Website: home-depot
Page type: review-order
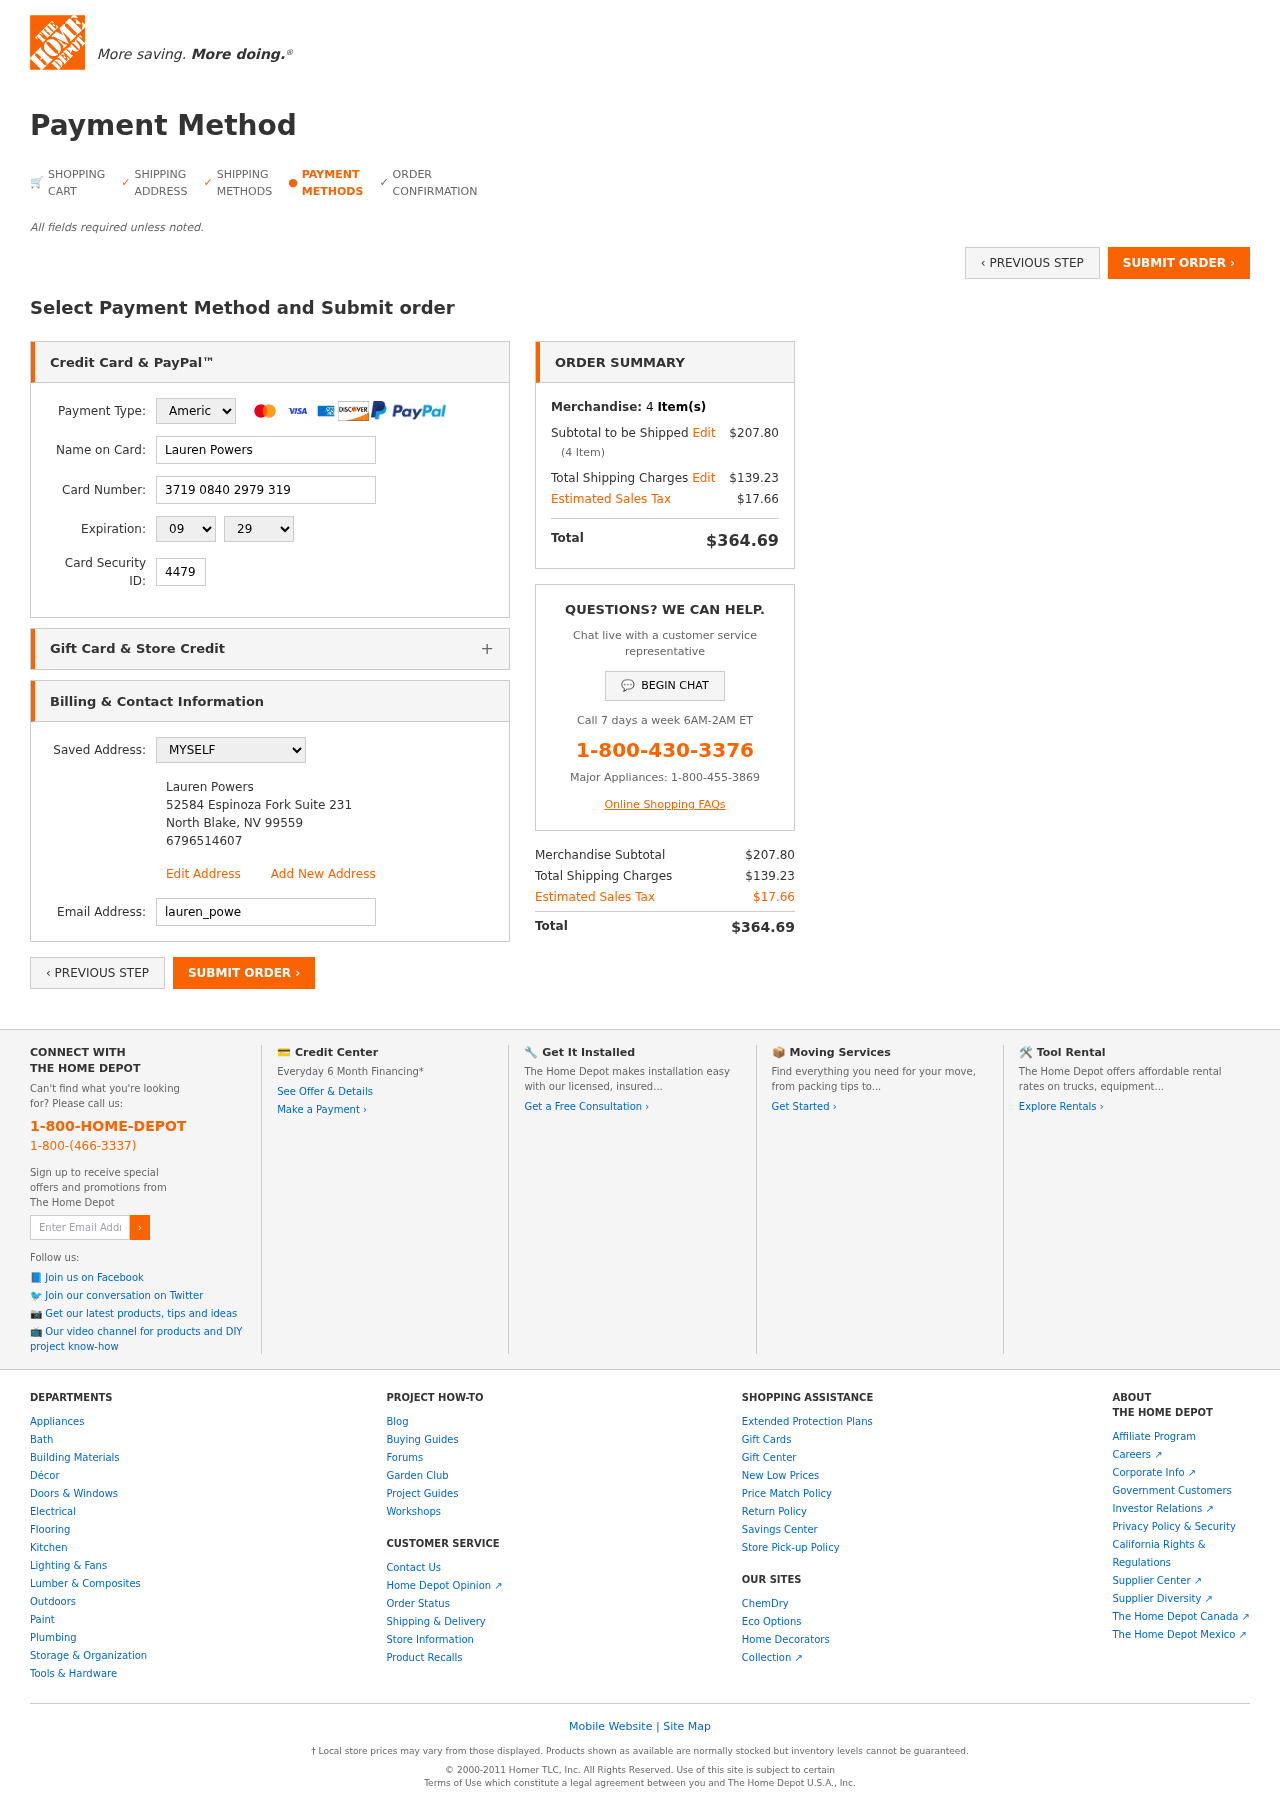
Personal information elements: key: PII_CARD_CVV
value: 4479
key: PII_CARD_EXPIRY_MONTH
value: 09
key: PII_CARD_EXPIRY_YEAR
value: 29
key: PII_CARD_NUMBER
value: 3719 0840 2979 319
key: PII_CARD_TYPE
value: American Express
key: PII_EMAIL
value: lauren_powers@hotmail.com
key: PII_FULLNAME
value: Lauren Powers
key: PII_FULLNAME2
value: Lauren Powers
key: PII_STREET2
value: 52584 Espinoza Fork Suite 231
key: PII_CITY2
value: North Blake
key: PII_STATE_ABBR2
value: NV
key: PII_POSTCODE2
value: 99559
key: PII_PHONE2
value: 6796514607
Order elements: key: ORDER_NUM_ITEMS
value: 4
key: ORDER_SUBTOTAL
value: $207.80
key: ORDER_NUM_ITEMS2
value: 4
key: ORDER_SHIPPING_COST
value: $139.23
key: ORDER_TAX
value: $17.66
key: ORDER_TOTAL
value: $364.69
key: ORDER_SUBTOTAL2
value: $207.80
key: ORDER_SHIPPING_COST2
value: $139.23
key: ORDER_TAX2
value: $17.66
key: ORDER_TOTAL2
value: $364.69